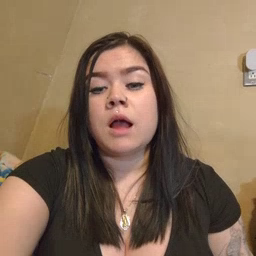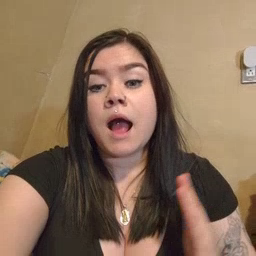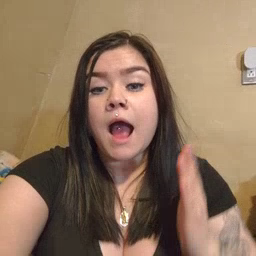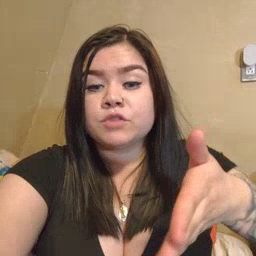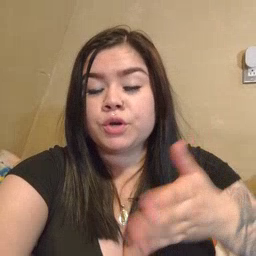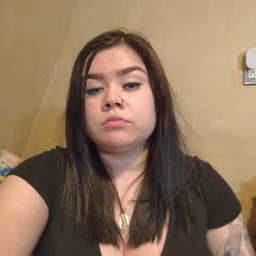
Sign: after